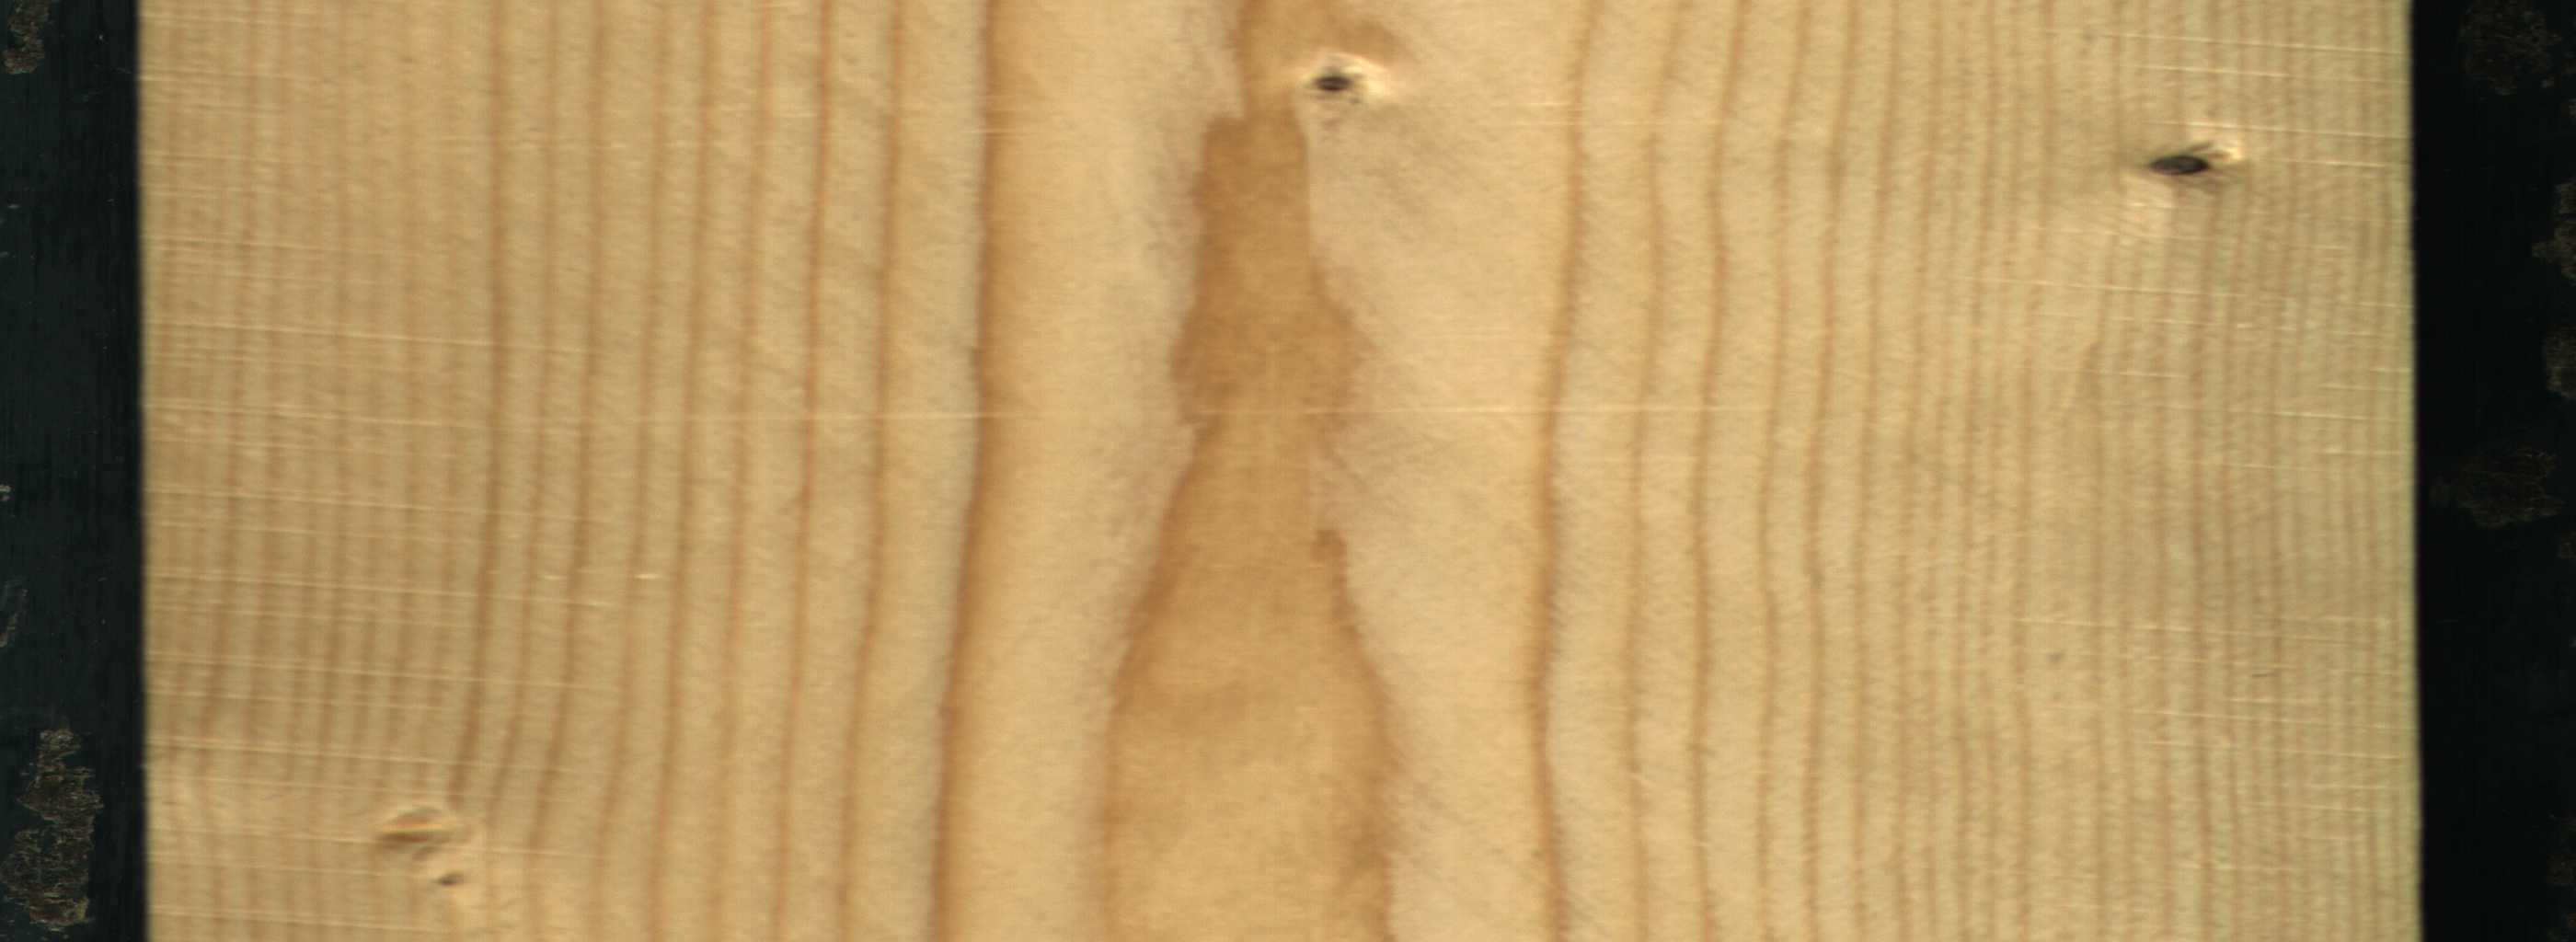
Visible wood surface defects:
Live_Knot
Live_Knot